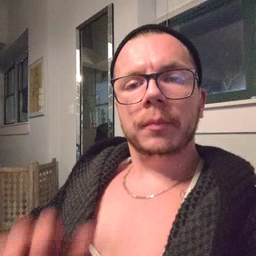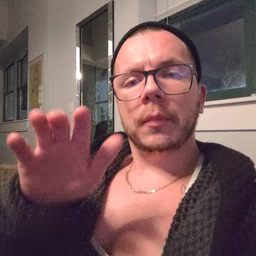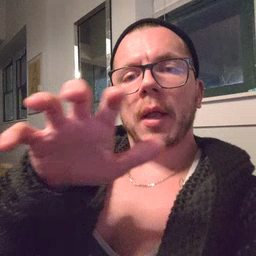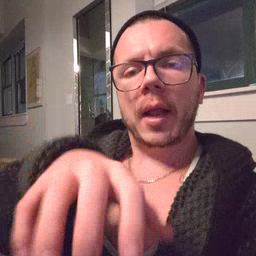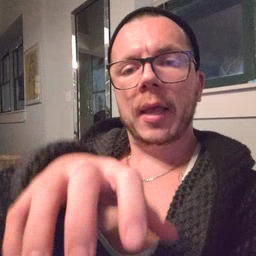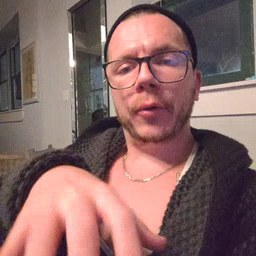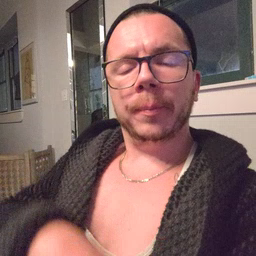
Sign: alligator